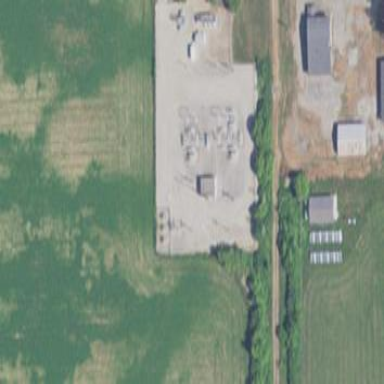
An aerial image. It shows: Substation surrounded by fence.